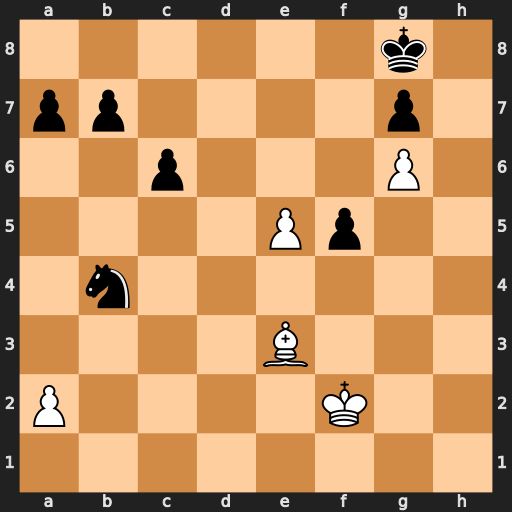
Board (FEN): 6k1/pp4p1/2p3P1/4Pp2/1n6/4B3/P4K2/8
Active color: w
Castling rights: -
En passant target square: -
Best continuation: e6 Nd3+ Ke2 Kf8 Kxd3